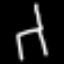
Label: chair